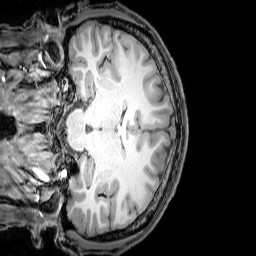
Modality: T1w
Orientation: coronal
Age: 22
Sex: male
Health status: healthy
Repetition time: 0.081 s
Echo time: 0.037 s